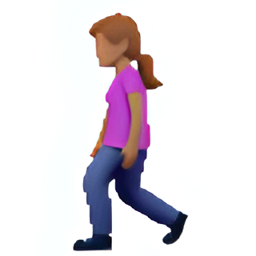
Name: woman walking type 4
Emoji: 🚶🏽‍♀️
Group: People & Body
Sub-group: person-activity